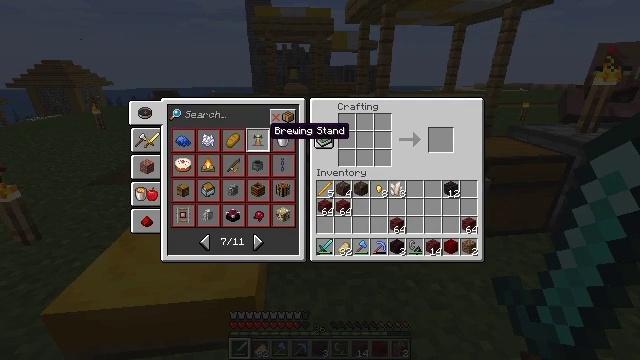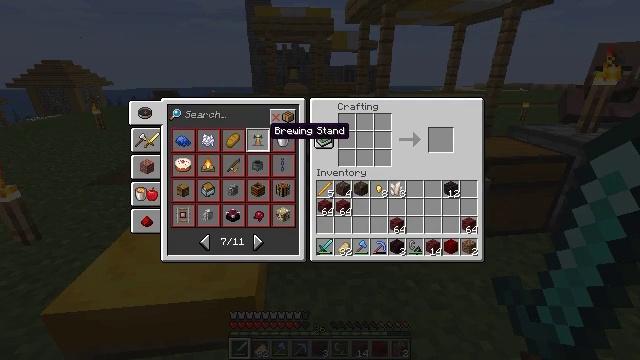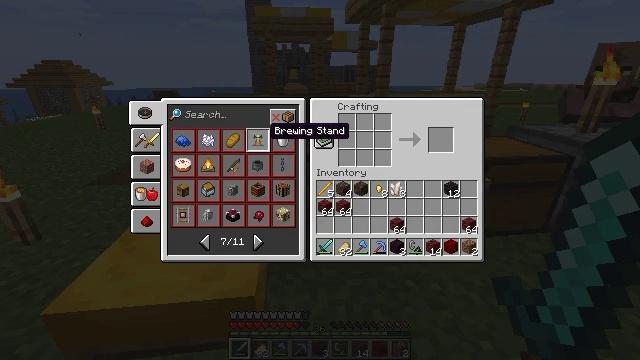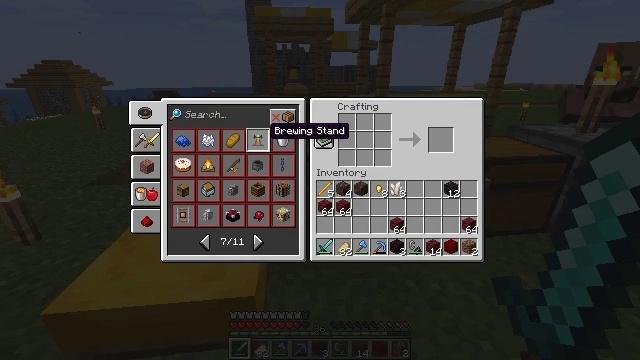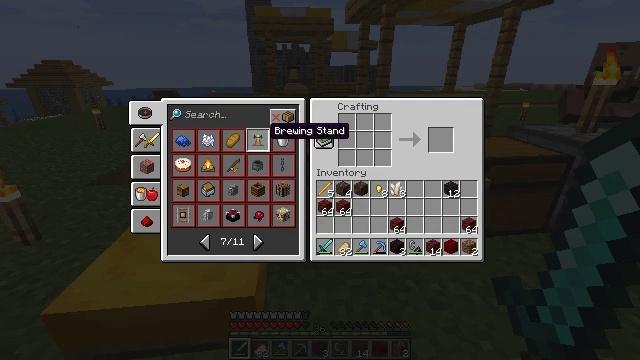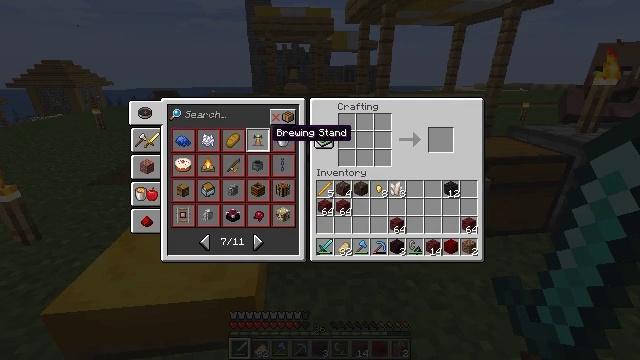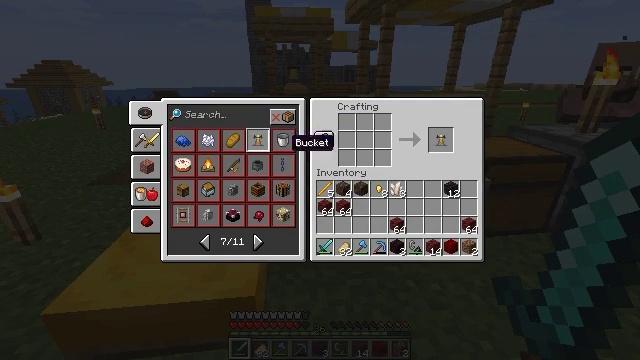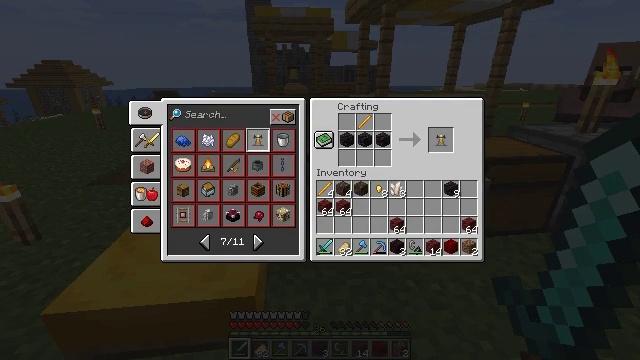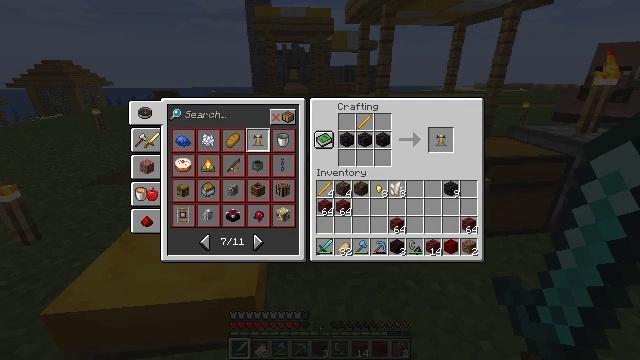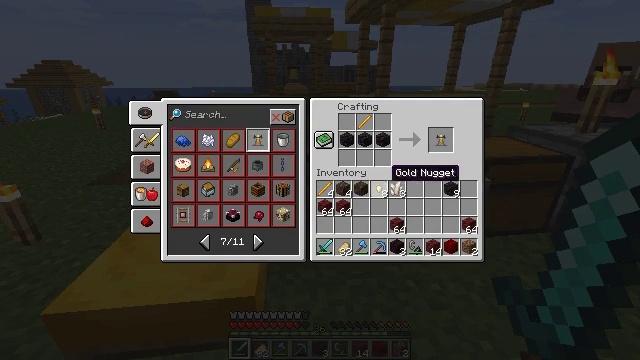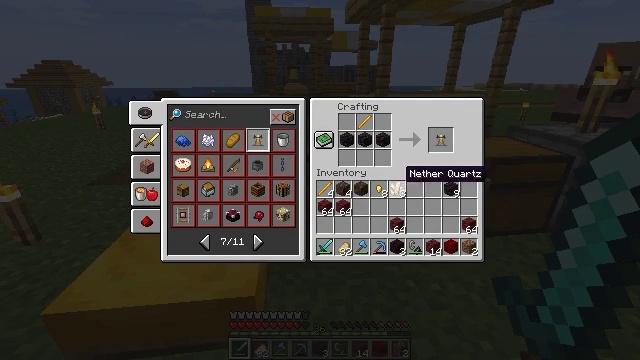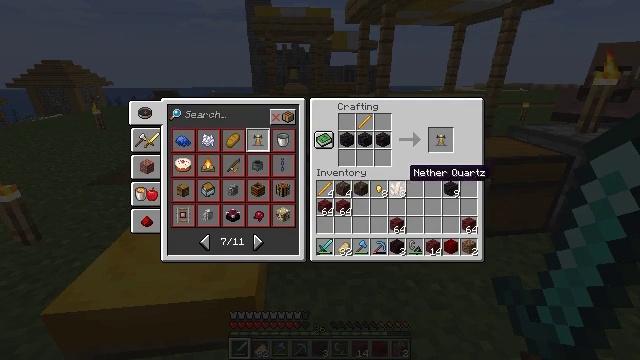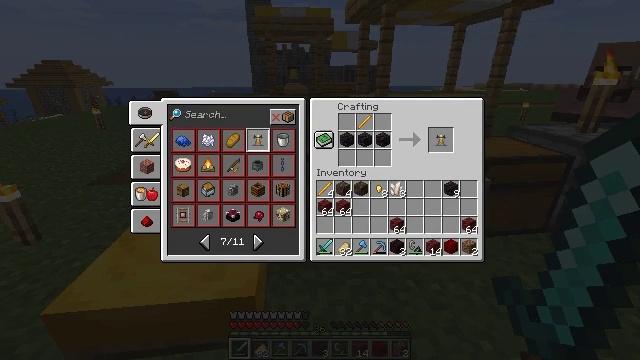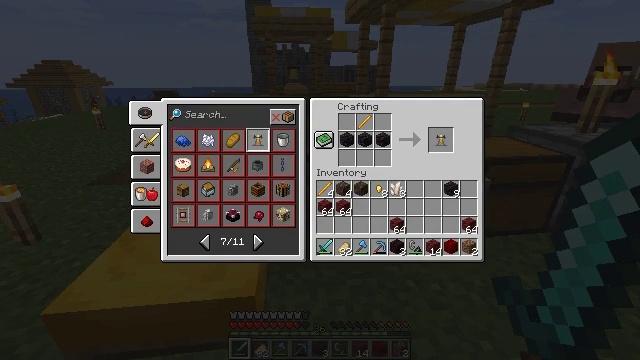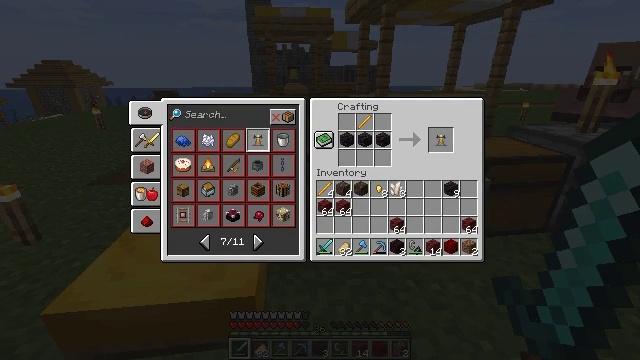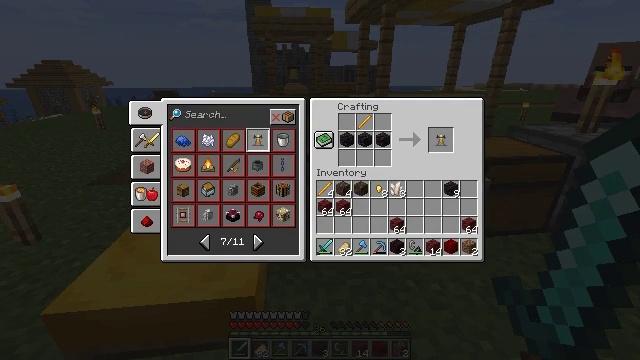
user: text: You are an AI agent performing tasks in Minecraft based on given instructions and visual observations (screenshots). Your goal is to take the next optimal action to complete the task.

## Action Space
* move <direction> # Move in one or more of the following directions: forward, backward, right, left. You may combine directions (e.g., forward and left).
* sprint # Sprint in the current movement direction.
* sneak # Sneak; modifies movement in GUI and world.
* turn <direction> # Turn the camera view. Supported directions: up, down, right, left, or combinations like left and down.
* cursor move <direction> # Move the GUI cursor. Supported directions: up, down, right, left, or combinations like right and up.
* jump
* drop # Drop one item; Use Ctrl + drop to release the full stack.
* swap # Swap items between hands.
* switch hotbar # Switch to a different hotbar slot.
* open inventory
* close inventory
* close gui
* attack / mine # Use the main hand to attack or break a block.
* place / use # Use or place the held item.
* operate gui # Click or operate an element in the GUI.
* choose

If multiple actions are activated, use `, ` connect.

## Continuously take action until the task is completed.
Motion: motion action
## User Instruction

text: Use blaze rod and cobblestones to craft a brewing stand.
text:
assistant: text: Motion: operate gui
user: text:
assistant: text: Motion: operate gui
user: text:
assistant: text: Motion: no_op
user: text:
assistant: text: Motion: no_op
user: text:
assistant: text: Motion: no_op
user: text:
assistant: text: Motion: cursor move right and down
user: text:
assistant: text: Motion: cursor move right and down
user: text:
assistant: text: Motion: cursor move right and down
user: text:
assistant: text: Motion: cursor move right and down
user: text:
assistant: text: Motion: cursor move right
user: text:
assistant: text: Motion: no_op
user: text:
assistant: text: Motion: no_op
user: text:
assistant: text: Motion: no_op
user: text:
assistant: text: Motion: no_op
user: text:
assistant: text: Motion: no_op
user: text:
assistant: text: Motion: no_op
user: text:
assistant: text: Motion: no_op
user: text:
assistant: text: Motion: no_op
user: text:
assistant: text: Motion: no_op
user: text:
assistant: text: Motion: no_op
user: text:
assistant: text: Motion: no_op
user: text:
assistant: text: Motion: no_op
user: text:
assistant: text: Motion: no_op
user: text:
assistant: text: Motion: no_op
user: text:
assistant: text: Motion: no_op
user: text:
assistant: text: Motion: no_op
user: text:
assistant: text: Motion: no_op
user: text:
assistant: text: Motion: no_op
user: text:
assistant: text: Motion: no_op
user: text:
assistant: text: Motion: no_op